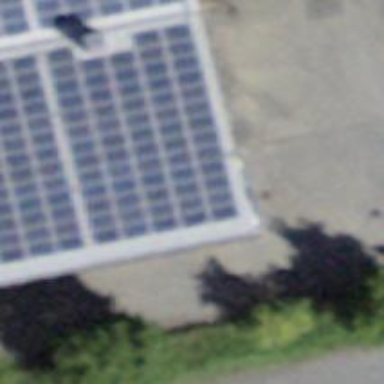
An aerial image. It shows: Solar power generator with photovoltaic panels.